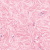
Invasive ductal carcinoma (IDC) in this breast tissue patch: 0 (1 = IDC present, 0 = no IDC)